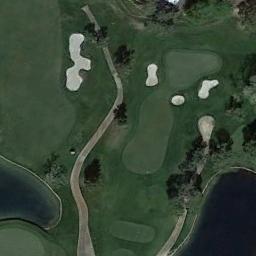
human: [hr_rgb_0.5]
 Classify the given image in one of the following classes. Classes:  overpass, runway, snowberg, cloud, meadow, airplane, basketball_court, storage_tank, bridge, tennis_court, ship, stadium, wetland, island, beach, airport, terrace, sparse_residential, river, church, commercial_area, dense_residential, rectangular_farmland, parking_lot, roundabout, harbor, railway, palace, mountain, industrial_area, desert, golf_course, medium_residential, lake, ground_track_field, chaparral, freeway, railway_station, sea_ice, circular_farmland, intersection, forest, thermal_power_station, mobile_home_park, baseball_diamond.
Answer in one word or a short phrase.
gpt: golf_course